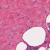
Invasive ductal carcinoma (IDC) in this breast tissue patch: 0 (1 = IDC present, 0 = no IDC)